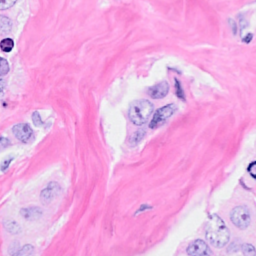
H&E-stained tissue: Breast